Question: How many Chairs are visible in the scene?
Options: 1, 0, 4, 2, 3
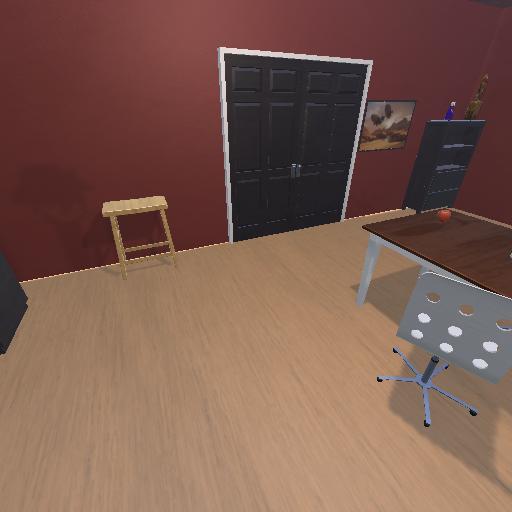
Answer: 1